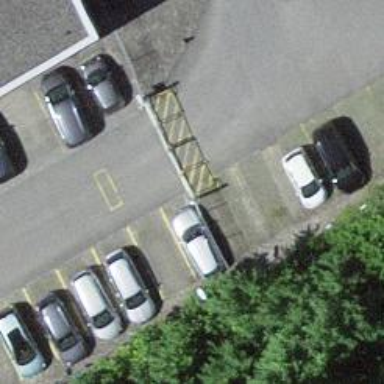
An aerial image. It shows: Gate.